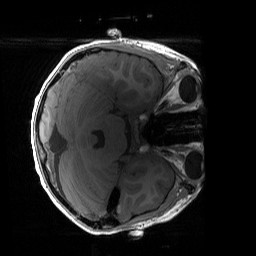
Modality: T1w
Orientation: axial
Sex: male
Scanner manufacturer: siemens
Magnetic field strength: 3 T
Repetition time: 1.9 s
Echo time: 0.00243 s